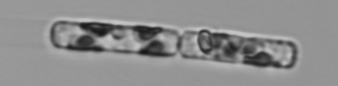
Label: Guinardia_delicatula